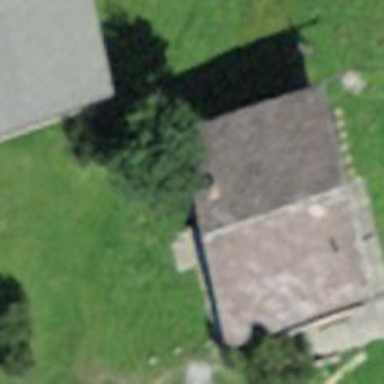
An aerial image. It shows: Detached building.